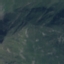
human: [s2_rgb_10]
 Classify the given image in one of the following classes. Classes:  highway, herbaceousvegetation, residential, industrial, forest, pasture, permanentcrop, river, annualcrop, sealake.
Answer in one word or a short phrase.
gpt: HerbaceousVegetation